Interaction volume radius: 5 \u00c5
Interaction volume height: 50 \u00c5
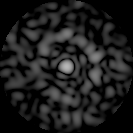
Disorder parameter: 0.8263